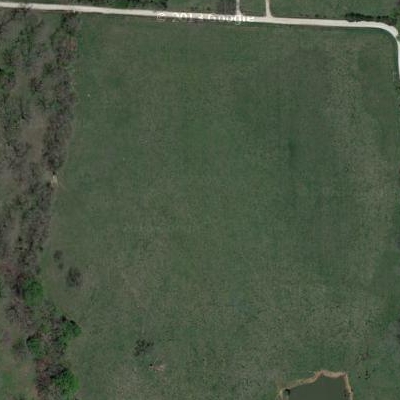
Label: aGrass